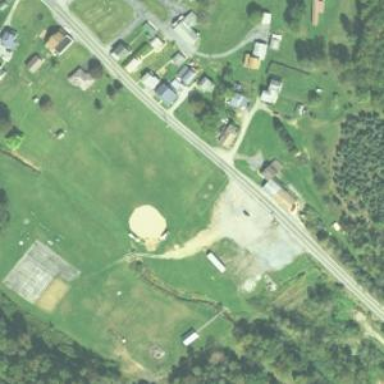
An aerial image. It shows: Baseball pitch for leisure land.